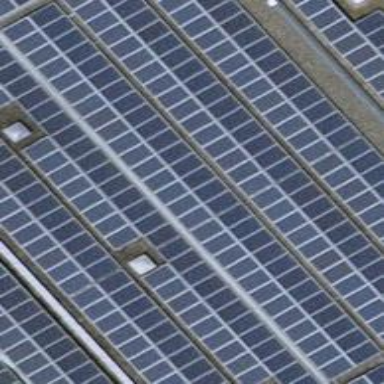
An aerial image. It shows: Solar power generator with photovoltaic panels.